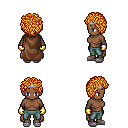
a pixel art fantasy rpg character, female body template, human, dark skin, brown cape, teal pants, light blonde curly afro hairstyle, silver tiara, gold gloves, white slippers, four views (front, back, left, right), 2x2 character sprite sheet, small pixel art, hard edges, no anti-aliasing